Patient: sex M, age 45
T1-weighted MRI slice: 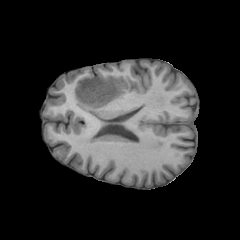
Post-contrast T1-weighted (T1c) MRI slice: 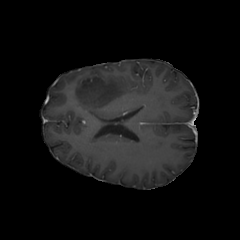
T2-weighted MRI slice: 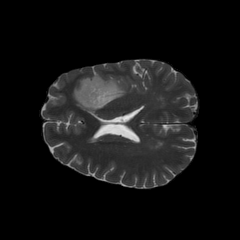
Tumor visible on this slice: yes
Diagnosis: Oligodendroglioma, IDH-mutant, 1p/19q-codeleted
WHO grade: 2